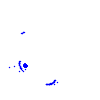
Particle: pion